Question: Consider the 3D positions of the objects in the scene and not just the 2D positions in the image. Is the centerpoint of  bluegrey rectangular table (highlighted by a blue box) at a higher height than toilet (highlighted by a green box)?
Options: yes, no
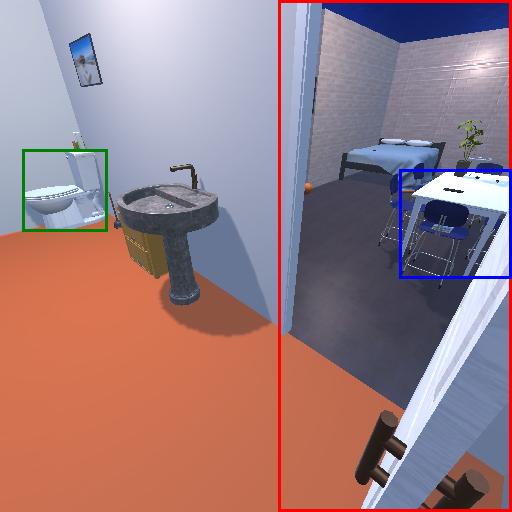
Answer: yes